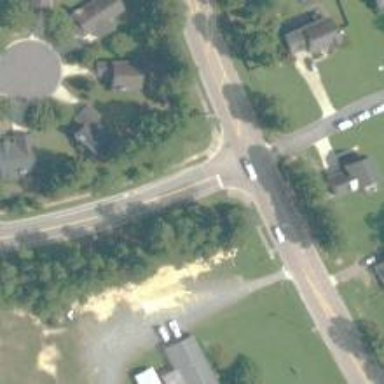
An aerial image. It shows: Unmarked crossing on asphalt footway.